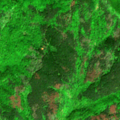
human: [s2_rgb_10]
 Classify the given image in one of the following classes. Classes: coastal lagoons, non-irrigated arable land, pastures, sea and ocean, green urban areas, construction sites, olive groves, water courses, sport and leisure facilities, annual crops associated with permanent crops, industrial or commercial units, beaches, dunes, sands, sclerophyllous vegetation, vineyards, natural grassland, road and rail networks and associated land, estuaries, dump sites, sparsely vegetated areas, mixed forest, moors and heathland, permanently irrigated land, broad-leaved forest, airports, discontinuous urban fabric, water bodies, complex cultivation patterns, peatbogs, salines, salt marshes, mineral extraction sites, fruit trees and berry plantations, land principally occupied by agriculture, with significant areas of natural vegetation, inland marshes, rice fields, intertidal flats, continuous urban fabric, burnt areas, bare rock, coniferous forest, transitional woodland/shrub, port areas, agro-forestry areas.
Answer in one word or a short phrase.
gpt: land principally occupied by agriculture, with significant areas of natural vegetation, broad-leaved forest, mixed forest, transitional woodland/shrub